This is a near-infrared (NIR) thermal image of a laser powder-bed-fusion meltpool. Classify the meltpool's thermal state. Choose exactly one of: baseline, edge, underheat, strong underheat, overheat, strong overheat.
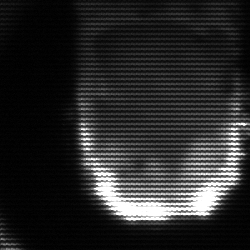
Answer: baseline